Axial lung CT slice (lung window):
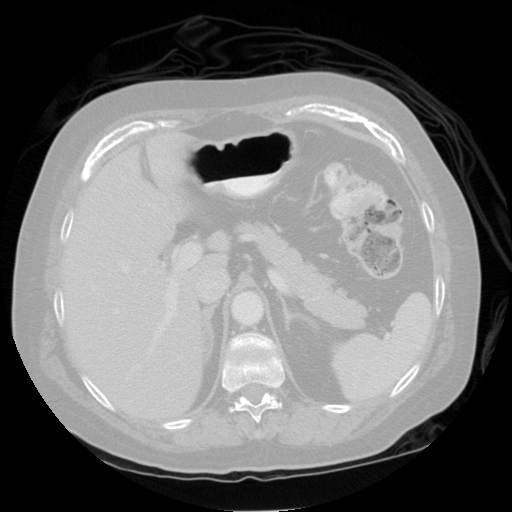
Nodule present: no